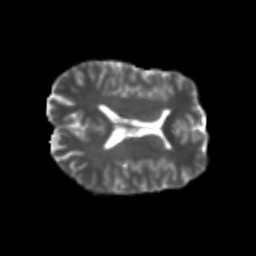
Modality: T2w
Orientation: axial
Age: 24
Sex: male
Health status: healthy
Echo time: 0.074 s